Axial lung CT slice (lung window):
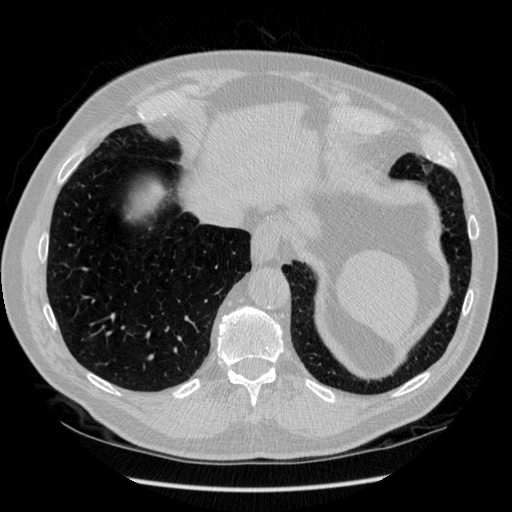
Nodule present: no